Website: apple
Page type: customer-info-address
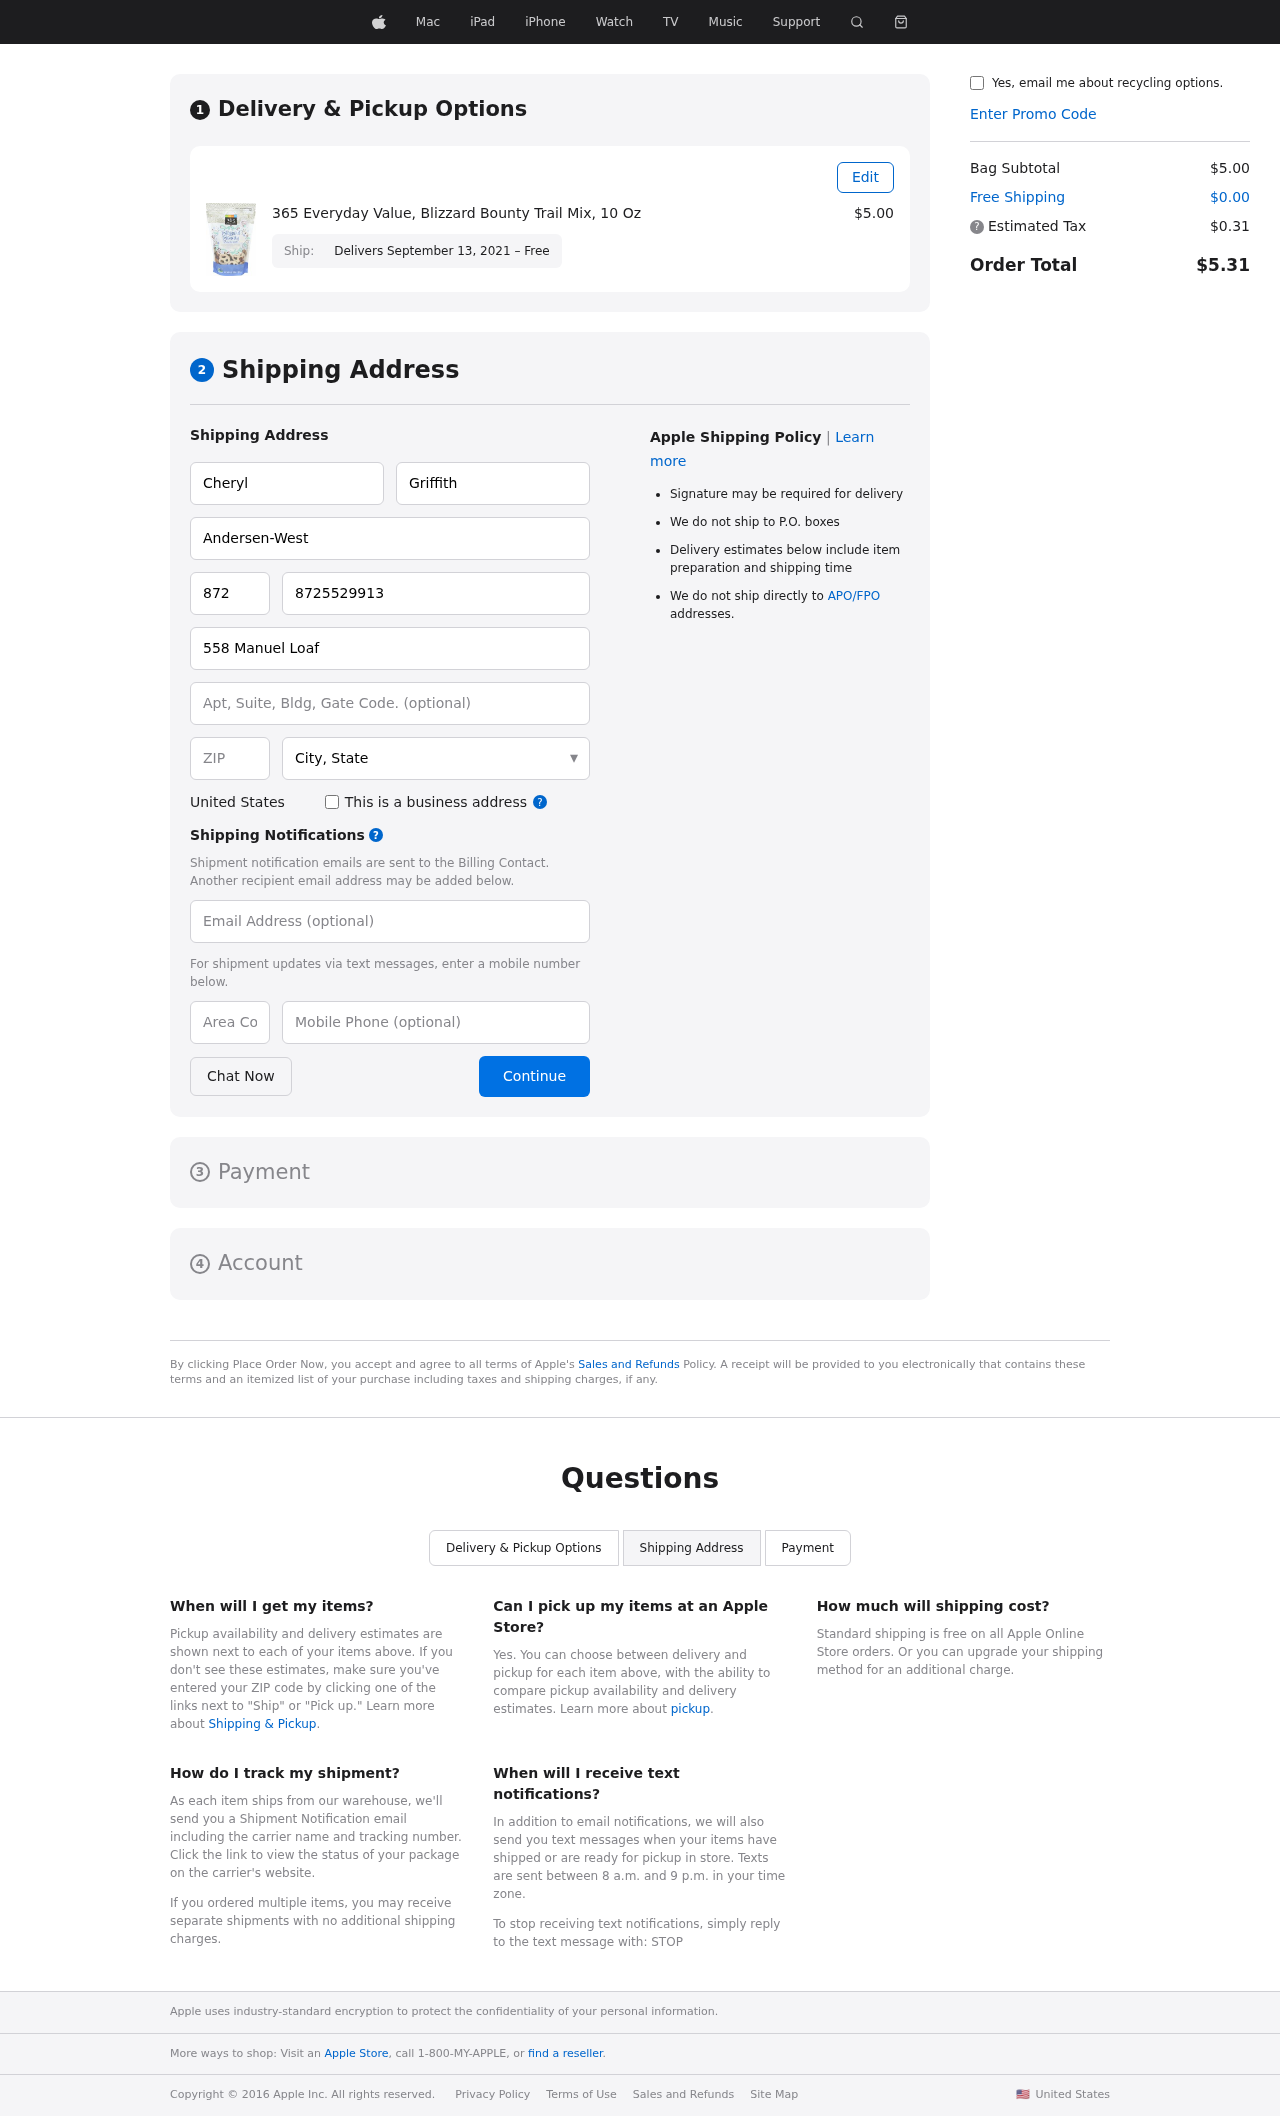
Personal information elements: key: PII_CITY_STATE
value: Port Kevin, AK
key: PII_COMPANY
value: Andersen-West
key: PII_COUNTRY
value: United States
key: PII_EMAIL
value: cheryl.griffith@gmail.com
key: PII_FIRSTNAME
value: Cheryl
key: PII_LASTNAME
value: Griffith
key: PII_PHONE
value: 8725529913
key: PII_PHONE_AREA
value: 872
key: PII_POSTCODE
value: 05096
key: PII_STREET
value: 558 Manuel Loaf
Product elements: key: PRODUCT1_NAME
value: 365 Everyday Value, Blizzard Bounty Trail Mix, 10 Oz
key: PRODUCT1_PRICE
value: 5
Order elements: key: ORDER_DELIVERY_DATE
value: Delivers September 13, 2021 – Free
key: ORDER_SUBTOTAL
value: $5.00
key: ORDER_SHIPPING_COST
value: $0.00
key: ORDER_TAX
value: $0.31
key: ORDER_TOTAL
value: $5.31